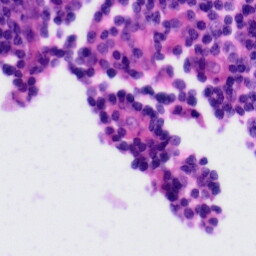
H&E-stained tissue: Tonsil